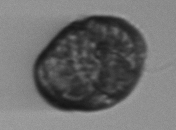
Label: Margalefidinium